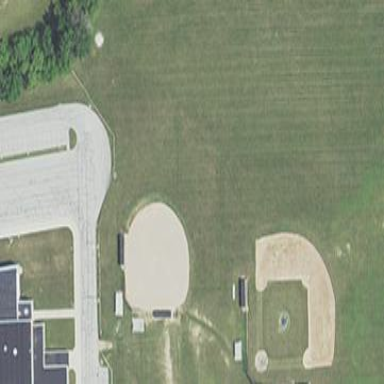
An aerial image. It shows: Baseball pitch for leisure land.